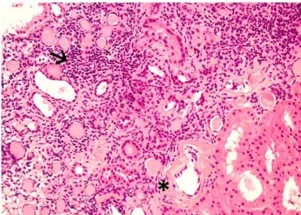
200x magnification right ], PAS staining [bottom images.
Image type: pathology (pas)